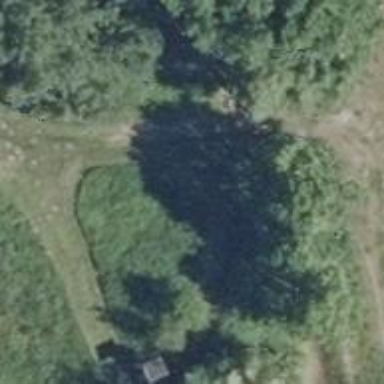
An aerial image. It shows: Shelter that serves as hunting stand.